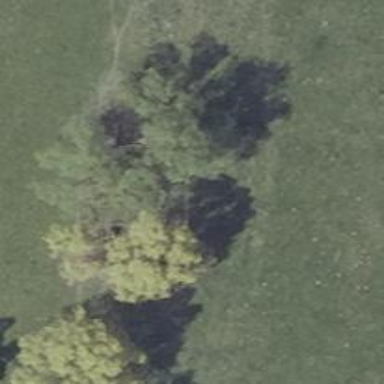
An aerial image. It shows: Deciduous tree with broadleaved leaves.